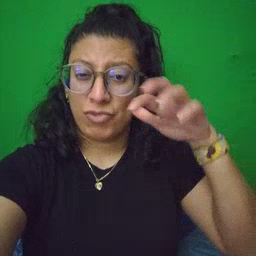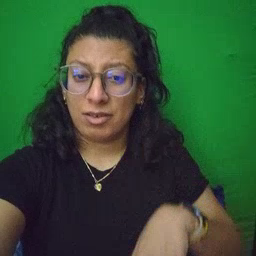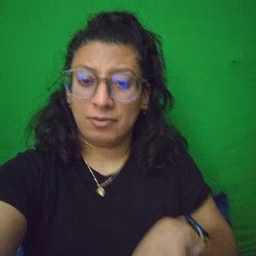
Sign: rain